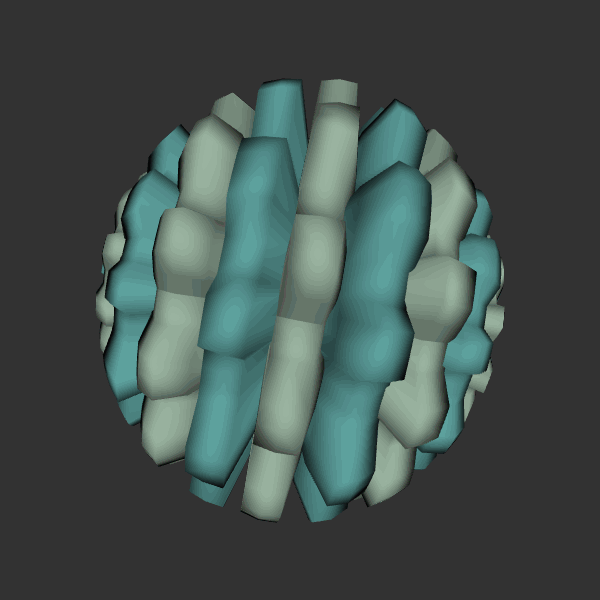
Background: dark